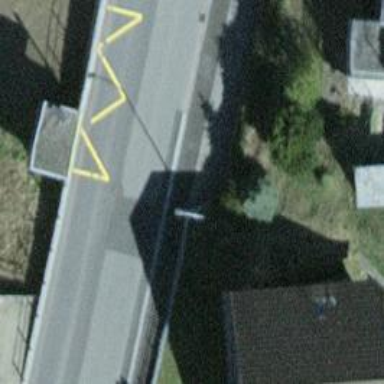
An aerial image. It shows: Public transport stop position.